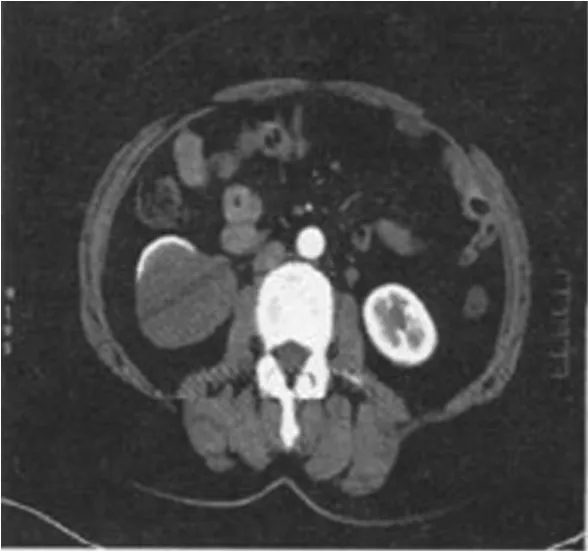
Arterial phase computed tomography. The tumor showed no clear enhancement in this phase.
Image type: radiology (ct)